Question: There's so many questions regarding Facebook's 'sharer.php', but they're all out of date. At first Facebook depreciated it, but according to <URL>
You used to be able to use it like this:
'http://www.facebook.com/sharer/sharer.php?u=<url to share>&t=<message text>'
But the <URL> now only mentions this:
'https://www.facebook.com/sharer/sharer.php?u=<url to share>'

Is it possible to set some pre-entered text into the dialogue box that appears when sharing a link on Facebook?
Thanks.
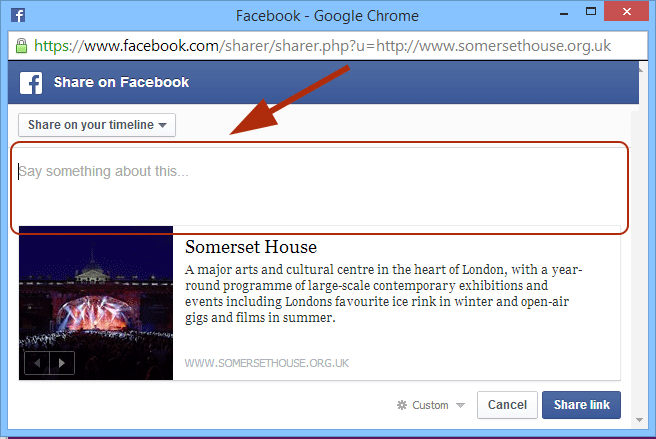
Answer: The Share dialog takes only the URL to share as parameter, nothing else (title, description, picture, ...) any more. It fetches this data from the URL itself, from the Open Graph meta elements embedded into the document, or it takes a "guess" from the content if those are not present.
And even the "older" version of the Share dialog has not been taking a pre-set message parameter for a long time now - because you are when sharing something, not matter what way the share actually happens. ("Not supposed to" actually meaning, Platform Policies explicitly you from doing so.)
You can of course also share links via API (rather called "posting" a link then) - and because that happens in the background, the message is a parameter you specify while doing so. But the same rules apply - the message is supposed to be created by the user themselves beforehand, which effectively means they should have typed it in somewhere before. And even there it should not have been pre-filled so that they just have to press enter or click a button.
And since they announced API v2.0, all new apps will have to go through "login review" before they will be able to ask for any advanced permission (and posting a link requires one) - and with a pre-filled message in your app's posting flow, you will definitively not get approval. Of course, you could try to "cheat" on that, and implement the pre-filling of the message only afterwards ... but again, doing so is a clear violation of Platform Policies, and will get your app blocked when you are caught doing so.
And if you are planning to do this for multiple users with the same or largely similar messages, you can assume that Facebook's algorithms will catch that quite easily.